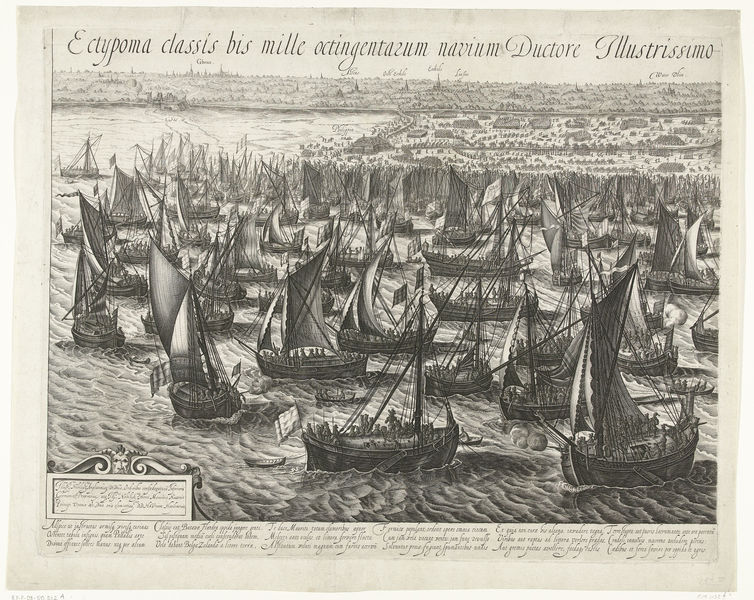
Titel: De vlootlanding bij Philippine (linkerblad)
Standort: Amsterdam
Institution: Rijksmuseum
Schlagwörter: angriff, meer, wasser, ufer, boot, küste, schiff, schiffe, schrift, segel, segelschiffe, wellen, segelschiff, grafik, graphik, masten, krieg, schlacht, tafel, inschrift, segelboote, druck, stich, text, flotte, latein, armada, lüste